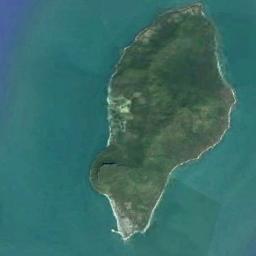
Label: island